Question: I have a and 3 sections .
I'm using for changing data of sections and I want to change specific div data on scroll of mouse wheel.
As you know, scrollify allow us to scroll a section on mouse wheel rotation, when section change I need to update that fixed div data withn

section height and width will be and ,
I asked almost the <URL> with using scrollify website example and I didnt get any response, so I decided to ask again with graphical example
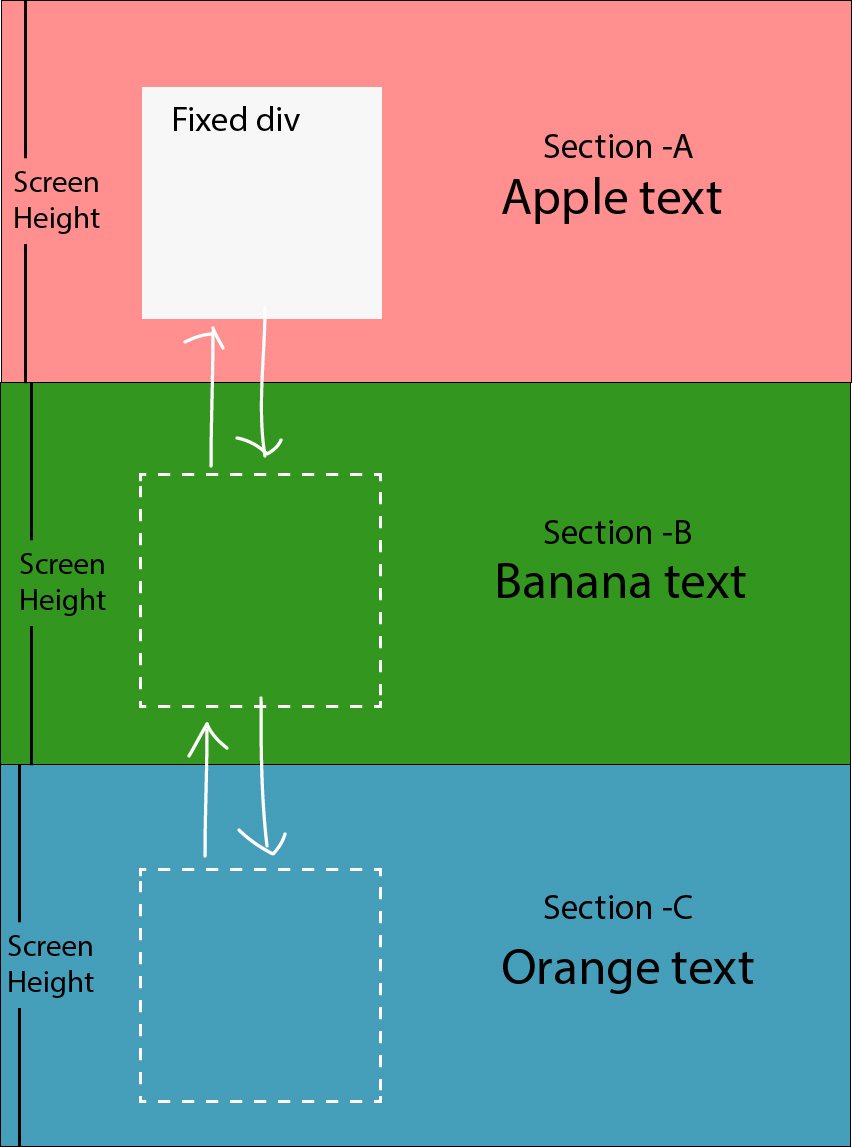
Answer: This is parallax what you need to do is to look at this example
<URL>
'''
function scrollFooter(scrollY, heightFooter)
{
console.log(scrollY);
console.log(heightFooter);
if(scrollY >= heightFooter)
{
$('footer').css({
'bottom' : '0px'
});
}
else
{
$('footer').css({
'bottom' : '-' + heightFooter + 'px'
});
}
}
$(window).load(function(){
var windowHeight = $(window).height(),
footerHeight = $('footer').height(),
heightDocument = (windowHeight) + ($('.content').height()) + ($('footer').height()) - 20;
// Definindo o tamanho do elemento pra animar
$('#scroll-animate, #scroll-animate-main').css({
'height' : heightDocument + 'px'
});
// Definindo o tamanho dos elementos header e conteudo
$('header').css({
'height' : windowHeight + 'px',
'line-height' : windowHeight + 'px'
});
$('.wrapper-parallax').css({
'margin-top' : windowHeight + 'px'
});
scrollFooter(window.scrollY, footerHeight);
// ao dar rolagem
window.onscroll = function(){
var scroll = window.scrollY;
$('#scroll-animate-main').css({
'top' : '-' + scroll + 'px'
});
$('header').css({
'background-position-y' : 50 - (scroll * 100 / heightDocument) + '%'
});
scrollFooter(scroll, footerHeight);
}
});
'''
'''
#scroll-animate
{
overflow: hidden;
}
#scroll-animate-main
{
width: 100%;
left: 0;
position: fixed;
}
#heightPage,
#heightScroll
{
width: 10px;
top: 0;
position: absolute;
z-index: 99;
}
#heightPage
{
left: 0;
}
#heightScroll
{
right: 0;
}
header
{
width: 100%;
height: 100%;
background: url(https://raw.githubusercontent.com/hudsonmarinho/header-and-footer-parallax-effect/master/assets/images/bg-header.jpg) no-repeat 50% 50%;
top: 0;
position: fixed;
z-index: -1;
}
footer
{
width: 100%;
height: 300px;
background: gray;
bottom: -300px;
position: fixed;
z-index: -1;
}
.content
{
height: 1000px;
min-height: 1000px;
background: #ededed;
position: relative;
z-index: 1;
}
.wrapper-parallax {
margin-top: 100%;
margin-bottom: 300px;
box-shadow: 0px 0px 20px rgba(0, 0, 0, 0.5);
}
h1{
width: 100%;
height: 100%;
padding: 0;
margin: 0;
text-transform: uppercase;
text-align: center;
font-family: Helvetica;
font-size: 150px;
color: #fff;
}
header h1{}
.content h1{
line-height: 1000px;
color: #999;
}
footer h1
{
line-height: 300px;
}
header,
footer,
#scroll-animate-main
{
-webkit-transition-property: all;
-moz-transition-property: all;
transition-property: all;
-webkit-transition-duration: 0.4s;
-moz-transition-duration: 0.4s;
transition-duration: 0.4s;
-webkit-transition-timing-function: cubic-bezier(0, 0, 0, 1);
-moz-transition-timing-function: cubic-bezier(0, 0, 0, 1);
transition-timing-function: cubic-bezier(0, 0, 0, 1);
}
'''
'''
<script src="https://ajax.googleapis.com/ajax/libs/jquery/2.1.1/jquery.min.js"></script>
<div id="scroll-animate">
<div id="scroll-animate-main">
<div class="wrapper-parallax">
<header>
<h1>Header</h1>
</header>
<section class="content">
<h1>Content</h1>
</section>
<footer>
<h1>Footer</h1>
</footer>
</div>
</div>
</div>
'''